Interaction volume radius: 5 \u00c5
Interaction volume height: 20 \u00c5
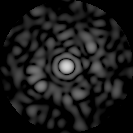
Disorder parameter: 0.8307